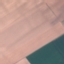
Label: AnnualCrop